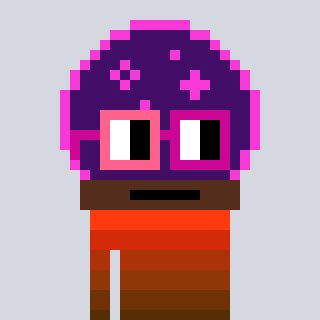
a pixel art character with square pink and red glasses, a crystalball-shaped head and a purple-colored body on a cool background